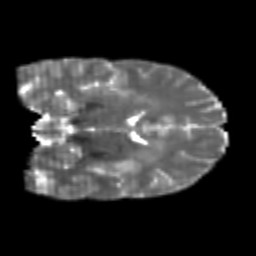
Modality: T2w
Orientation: coronal
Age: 24
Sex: male
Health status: healthy
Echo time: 0.074 s